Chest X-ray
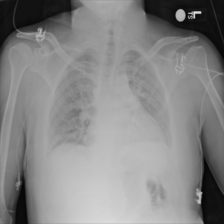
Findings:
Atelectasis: negative
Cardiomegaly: negative
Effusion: negative
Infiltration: negative
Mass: negative
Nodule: negative
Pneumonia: negative
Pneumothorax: negative
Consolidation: negative
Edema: negative
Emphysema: negative
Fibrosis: negative
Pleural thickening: negative
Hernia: negative